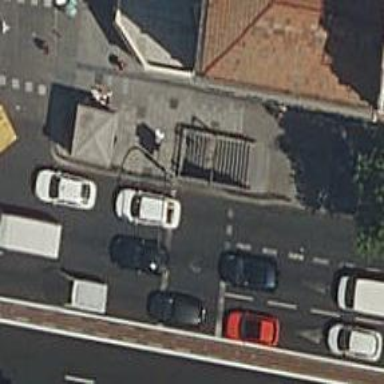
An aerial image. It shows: Subway entrance.